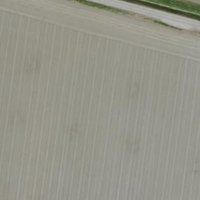
EUNIS habitat code: 52
Species observed at this site:
Fringilla montifringilla